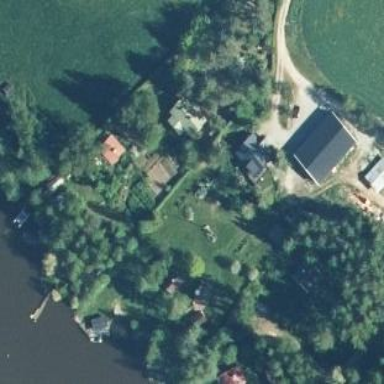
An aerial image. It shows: Farmyard area.